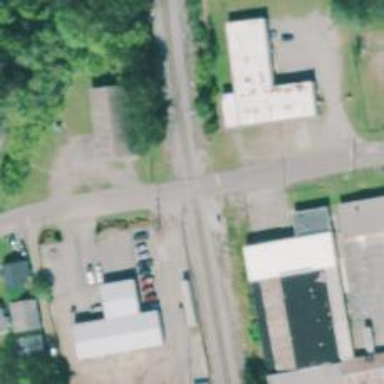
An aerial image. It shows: Level crossing with lights at railway intersection.